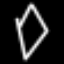
Label: diamond